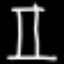
Label: hourglass